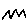
Label: zigzag